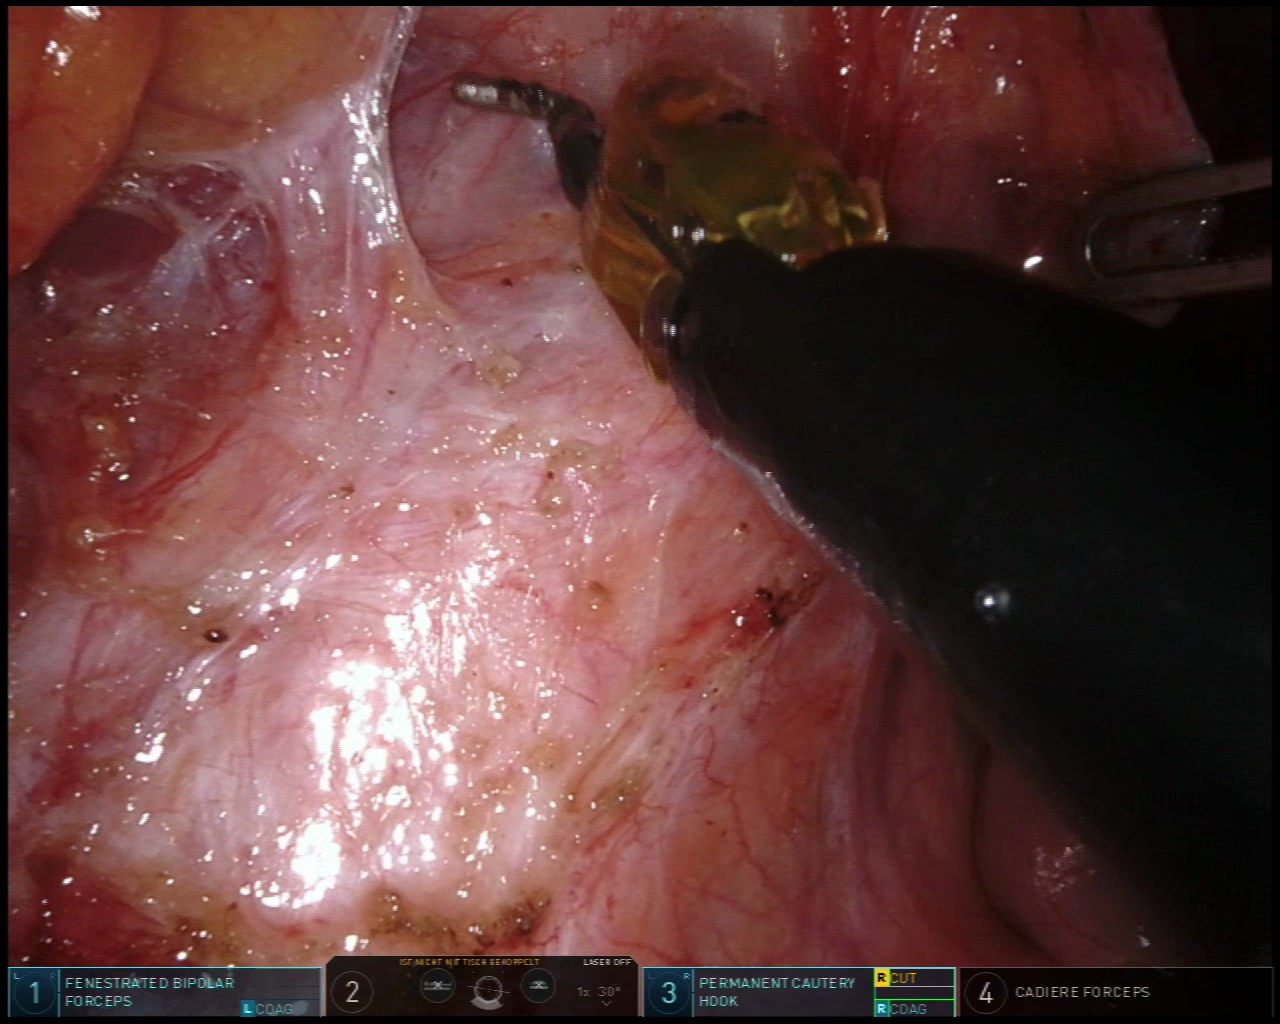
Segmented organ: ureter
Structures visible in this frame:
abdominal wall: no
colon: no
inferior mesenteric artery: no
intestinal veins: no
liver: no
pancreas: no
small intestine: no
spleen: no
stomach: no
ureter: yes
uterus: no
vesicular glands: no